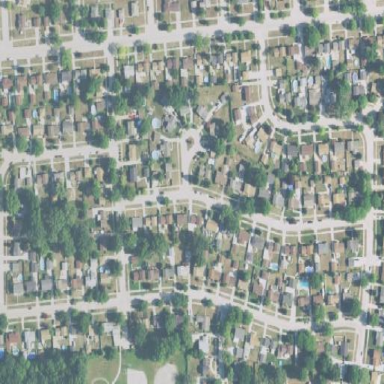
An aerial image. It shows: This residential area consists of single-family homes.